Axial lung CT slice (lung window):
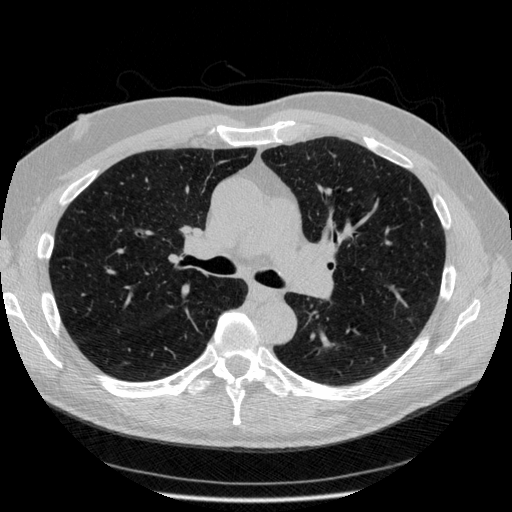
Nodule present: no